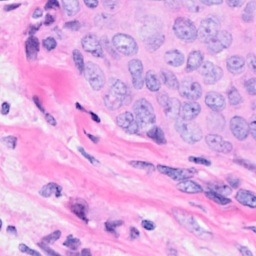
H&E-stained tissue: Breast